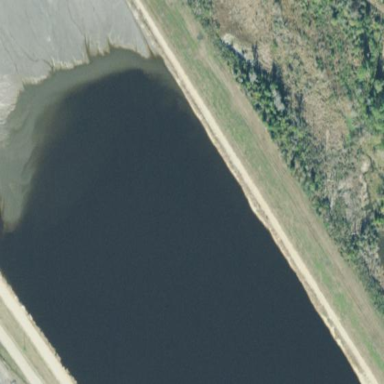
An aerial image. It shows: Reservoir of water.